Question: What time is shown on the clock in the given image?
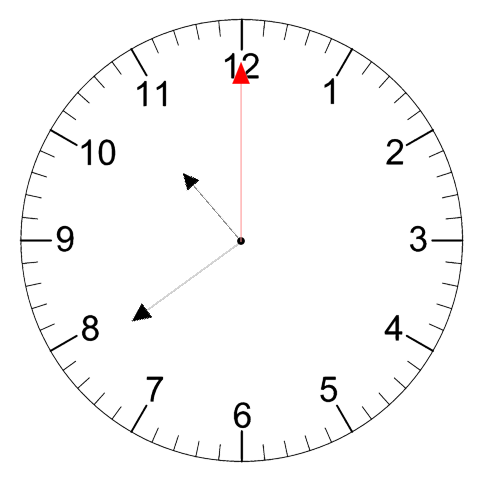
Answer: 10:39:00